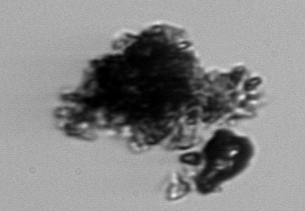
Label: detritus